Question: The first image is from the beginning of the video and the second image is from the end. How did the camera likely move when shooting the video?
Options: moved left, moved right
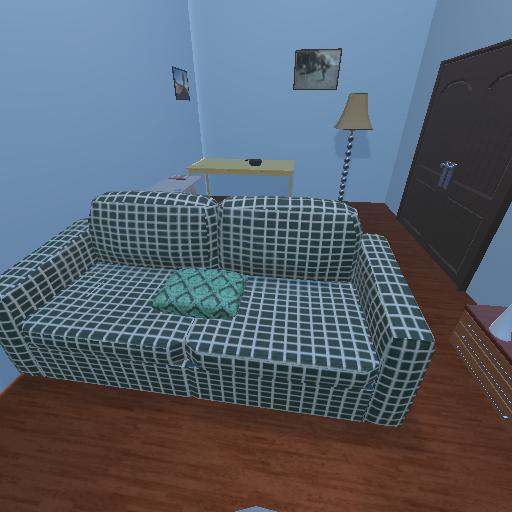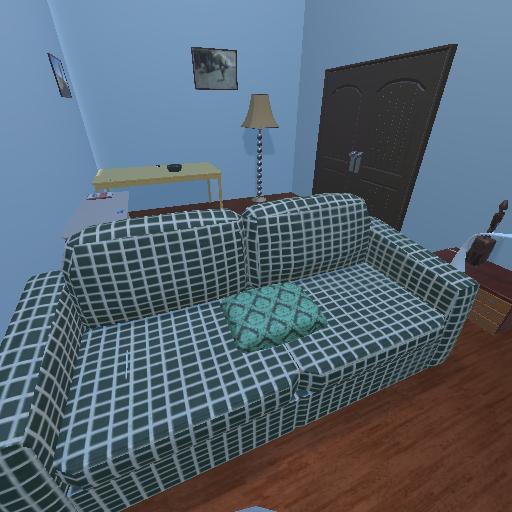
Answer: moved left